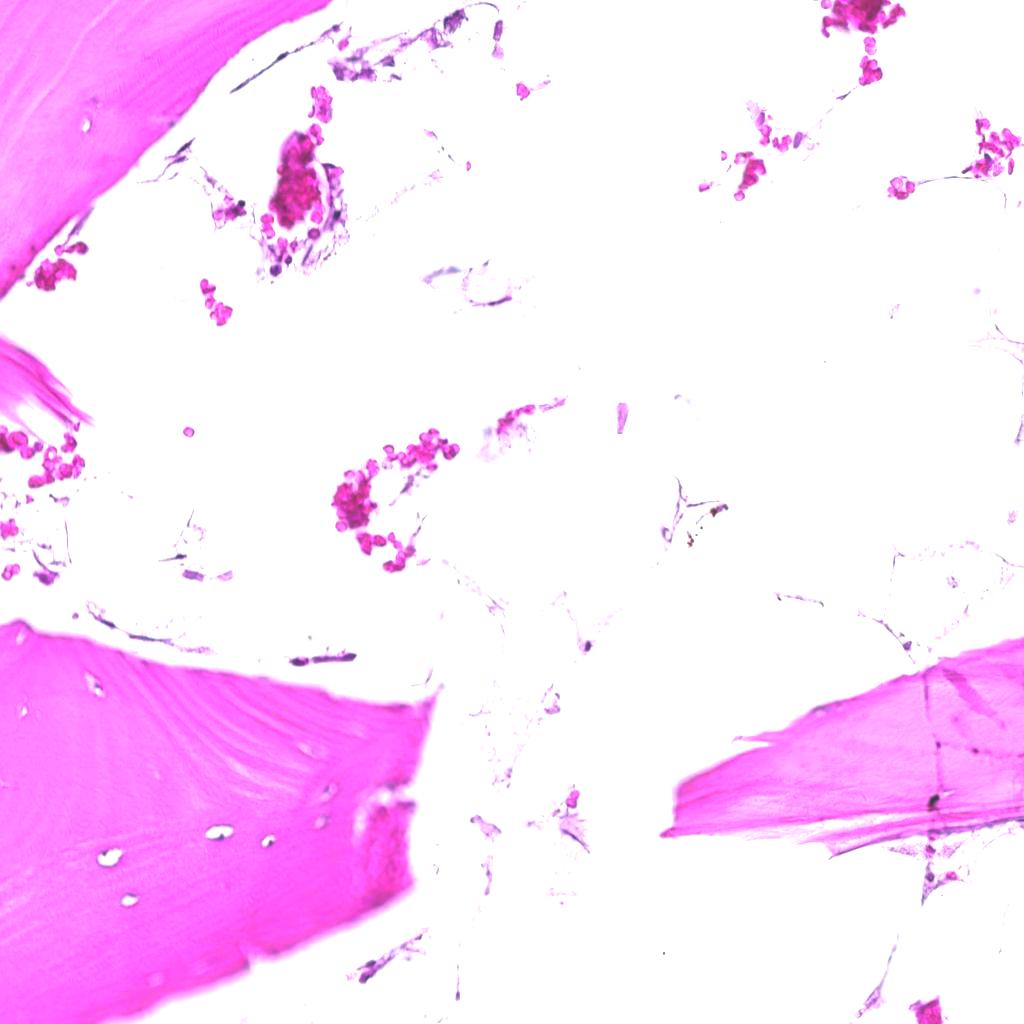
Label: Non-Tumor